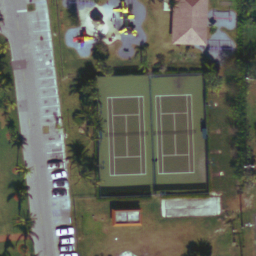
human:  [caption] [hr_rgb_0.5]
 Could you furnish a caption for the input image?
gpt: There are two tennis courts surrounded by some plants with a road beside .

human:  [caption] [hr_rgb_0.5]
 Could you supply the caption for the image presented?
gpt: Two tennis courts are surrounded by some trees and a road beside .

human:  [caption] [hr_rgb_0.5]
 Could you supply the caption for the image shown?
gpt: There are two tennis courts surrounded by some trees with some cars parked beside .

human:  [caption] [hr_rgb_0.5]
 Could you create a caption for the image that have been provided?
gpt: Two tennis courts arranged neatly with some plants surrounded .

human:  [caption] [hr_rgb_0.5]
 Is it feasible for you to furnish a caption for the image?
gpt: There are two tennis courts arranged neatly and surrounded by some plants .